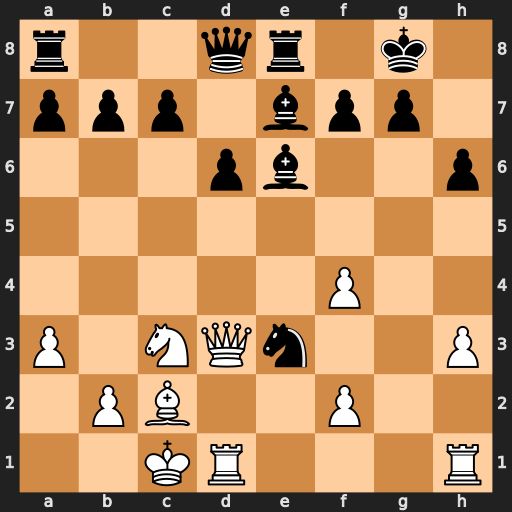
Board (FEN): r2qr1k1/ppp1bpp1/3pb2p/8/5P2/P1NQn2P/1PB2P2/2KR3R
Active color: w
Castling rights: -
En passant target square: -
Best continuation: Qh7+ Kf8 Qh8#